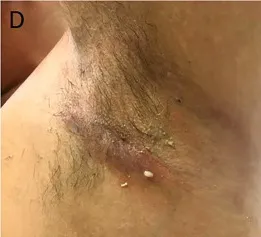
Illustrations of the case reports 1 Draining fistulae of the left armpit at baseline.
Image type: medical_photograph (skin_photograph)